Field crop: maize
Growth stage: 2
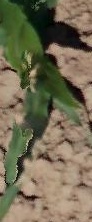
Species: maize